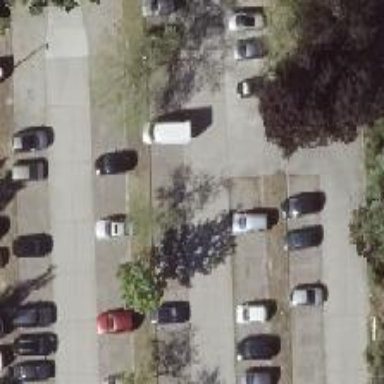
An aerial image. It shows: Parking aisle with concrete surface.